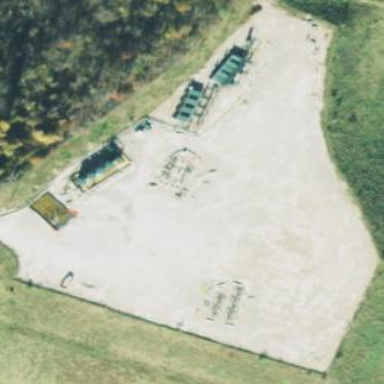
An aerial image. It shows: Industrial area dedicated to fracking.